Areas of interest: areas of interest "Central Park"
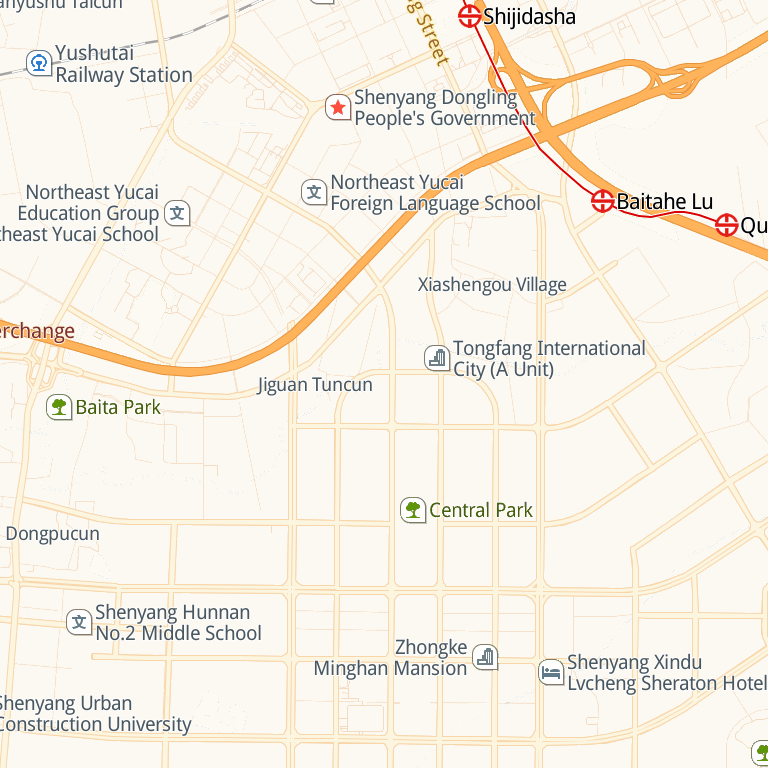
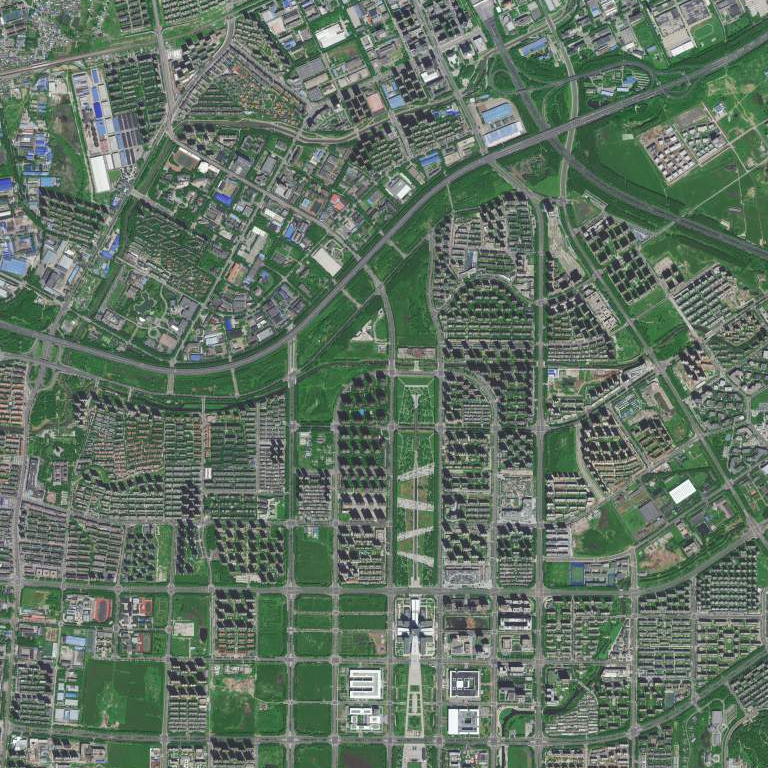